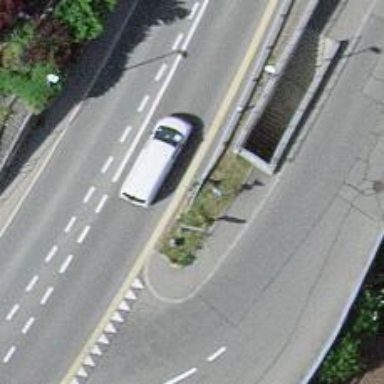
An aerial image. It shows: Concrete footway going through tunnel.